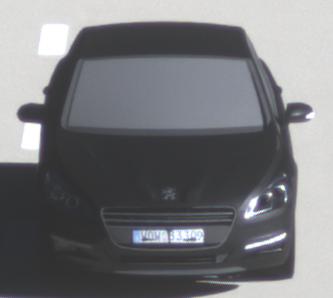
Make: Peugeot
Model: 508 120 VTi
Detailed model: 508 (I) Limousine
Model produced from: 2011/03
Model produced until: 2014/05
Doors: 4
Color: black
Road condition: dry road
Daytime: morning or afternoon
Contrast: high contrast